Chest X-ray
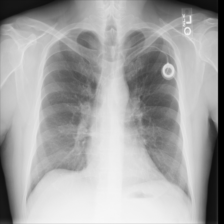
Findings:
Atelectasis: negative
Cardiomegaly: negative
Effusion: negative
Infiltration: negative
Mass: negative
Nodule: negative
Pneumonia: negative
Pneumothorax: negative
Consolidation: negative
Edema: negative
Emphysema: negative
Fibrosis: negative
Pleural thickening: negative
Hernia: negative